Interaction volume radius: 10 \u00c5
Interaction volume height: 20 \u00c5
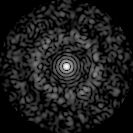
Disorder parameter: 0.8205